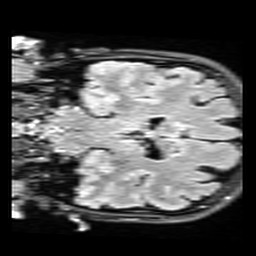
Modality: FLAIR
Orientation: coronal
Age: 28
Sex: female
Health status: healthy
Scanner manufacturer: siemens
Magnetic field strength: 3 T
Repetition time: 9 s
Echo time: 0.088 s